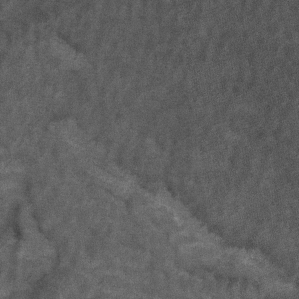
Label: non_frost